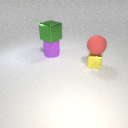
large green metal cube above large purple rubber cylinder